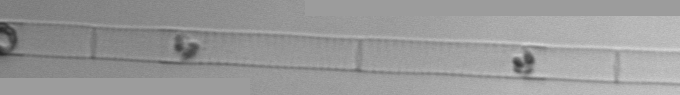
Label: Dactyliosolen_blavyanus